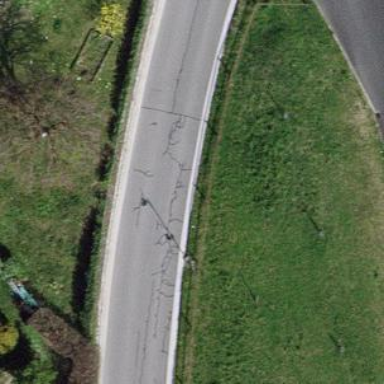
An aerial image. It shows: Tertiary road.